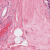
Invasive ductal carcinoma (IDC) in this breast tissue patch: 1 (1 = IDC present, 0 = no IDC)